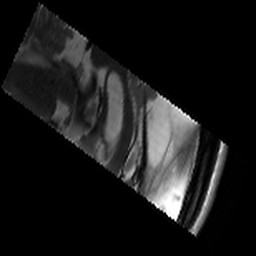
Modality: T2w
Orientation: sagittal
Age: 21
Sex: male
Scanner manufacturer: siemens
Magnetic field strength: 3 T
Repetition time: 8.02 s
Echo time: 0.08 s